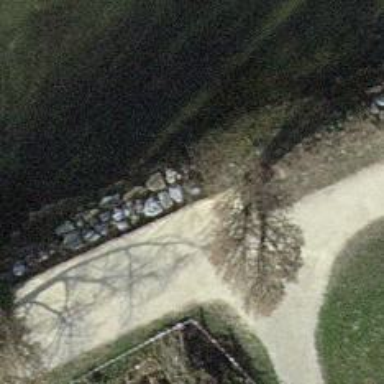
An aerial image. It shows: Broadleaved deciduous tree located in park.